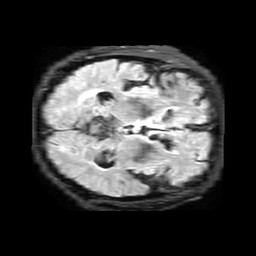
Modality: FLAIR
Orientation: axial
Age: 73
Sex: male
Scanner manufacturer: philips
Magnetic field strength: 3 T
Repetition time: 11 s
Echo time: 0.12 s